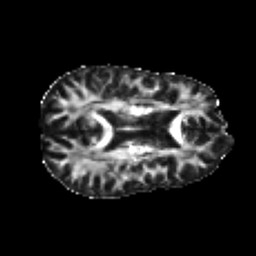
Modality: FA
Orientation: axial
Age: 24
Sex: male
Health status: healthy
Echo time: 0.074 s